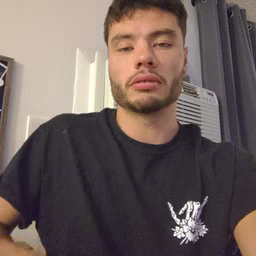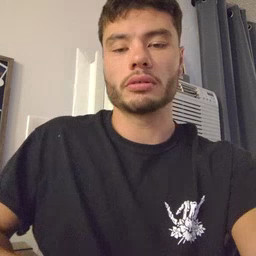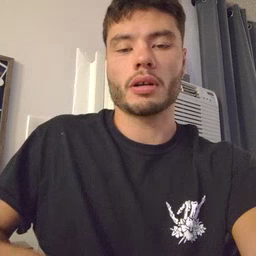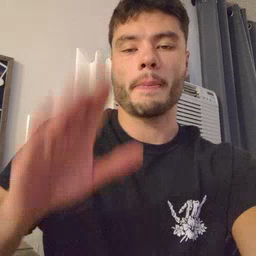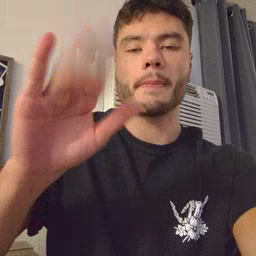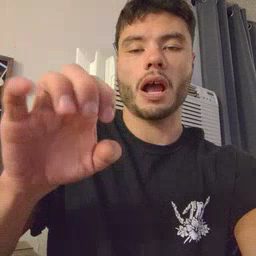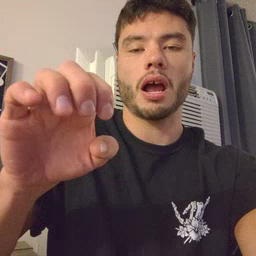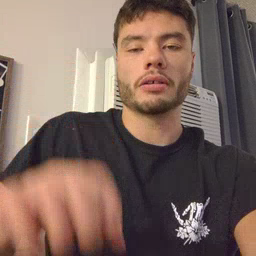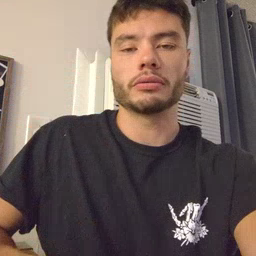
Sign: bye